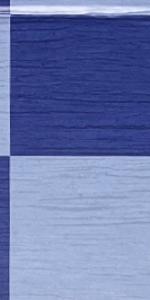
Label: Empty